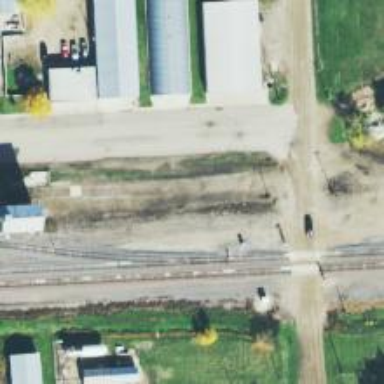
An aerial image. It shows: Single track railway siding.